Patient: sex M, age 62
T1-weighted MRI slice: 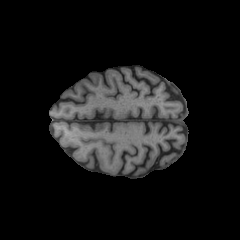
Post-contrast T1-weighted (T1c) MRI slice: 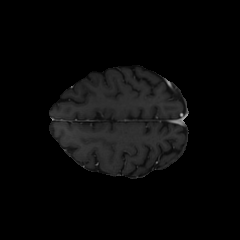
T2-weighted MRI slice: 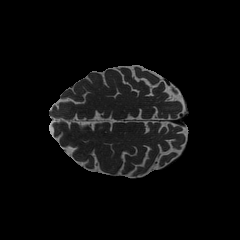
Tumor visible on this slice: no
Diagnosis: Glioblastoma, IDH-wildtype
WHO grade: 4